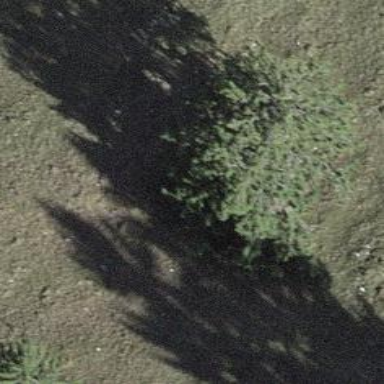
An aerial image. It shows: Single tag "natural: tree."